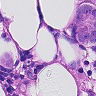
Metastatic tissue present: yes